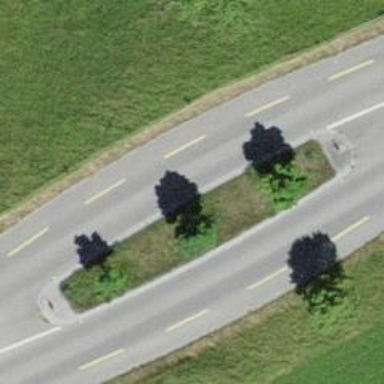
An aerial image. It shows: Traffic calming island.